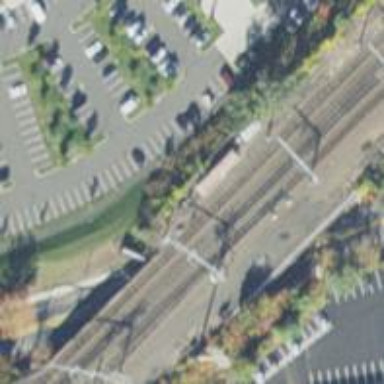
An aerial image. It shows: Junction on the railway.